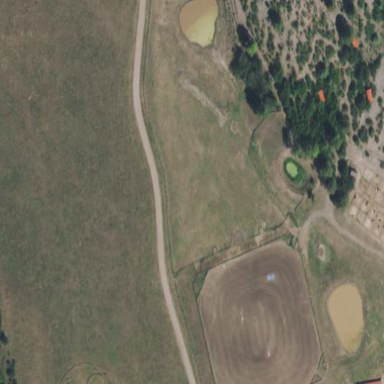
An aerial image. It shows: Equestrian track for leisurely land activities.